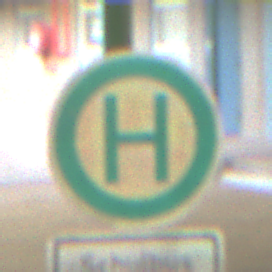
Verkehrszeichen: Haltestelle
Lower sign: ZeitangabenMitBeschraenkungAufWochentage5
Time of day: MorningAfternoon
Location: Roofed (Special)
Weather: NotSpecified
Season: NotSpecified
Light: Artificial